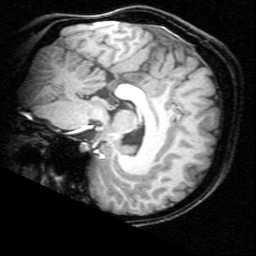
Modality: T1w
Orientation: sagittal
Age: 23
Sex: female